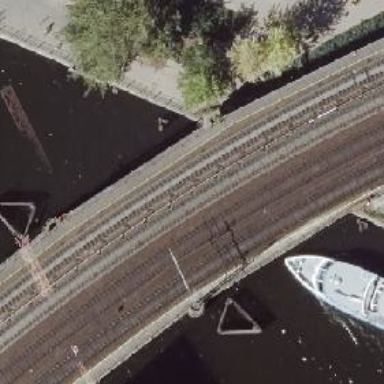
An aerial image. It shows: Railway bridge with electrified contact lines. The railway has ballastless track.